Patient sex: M
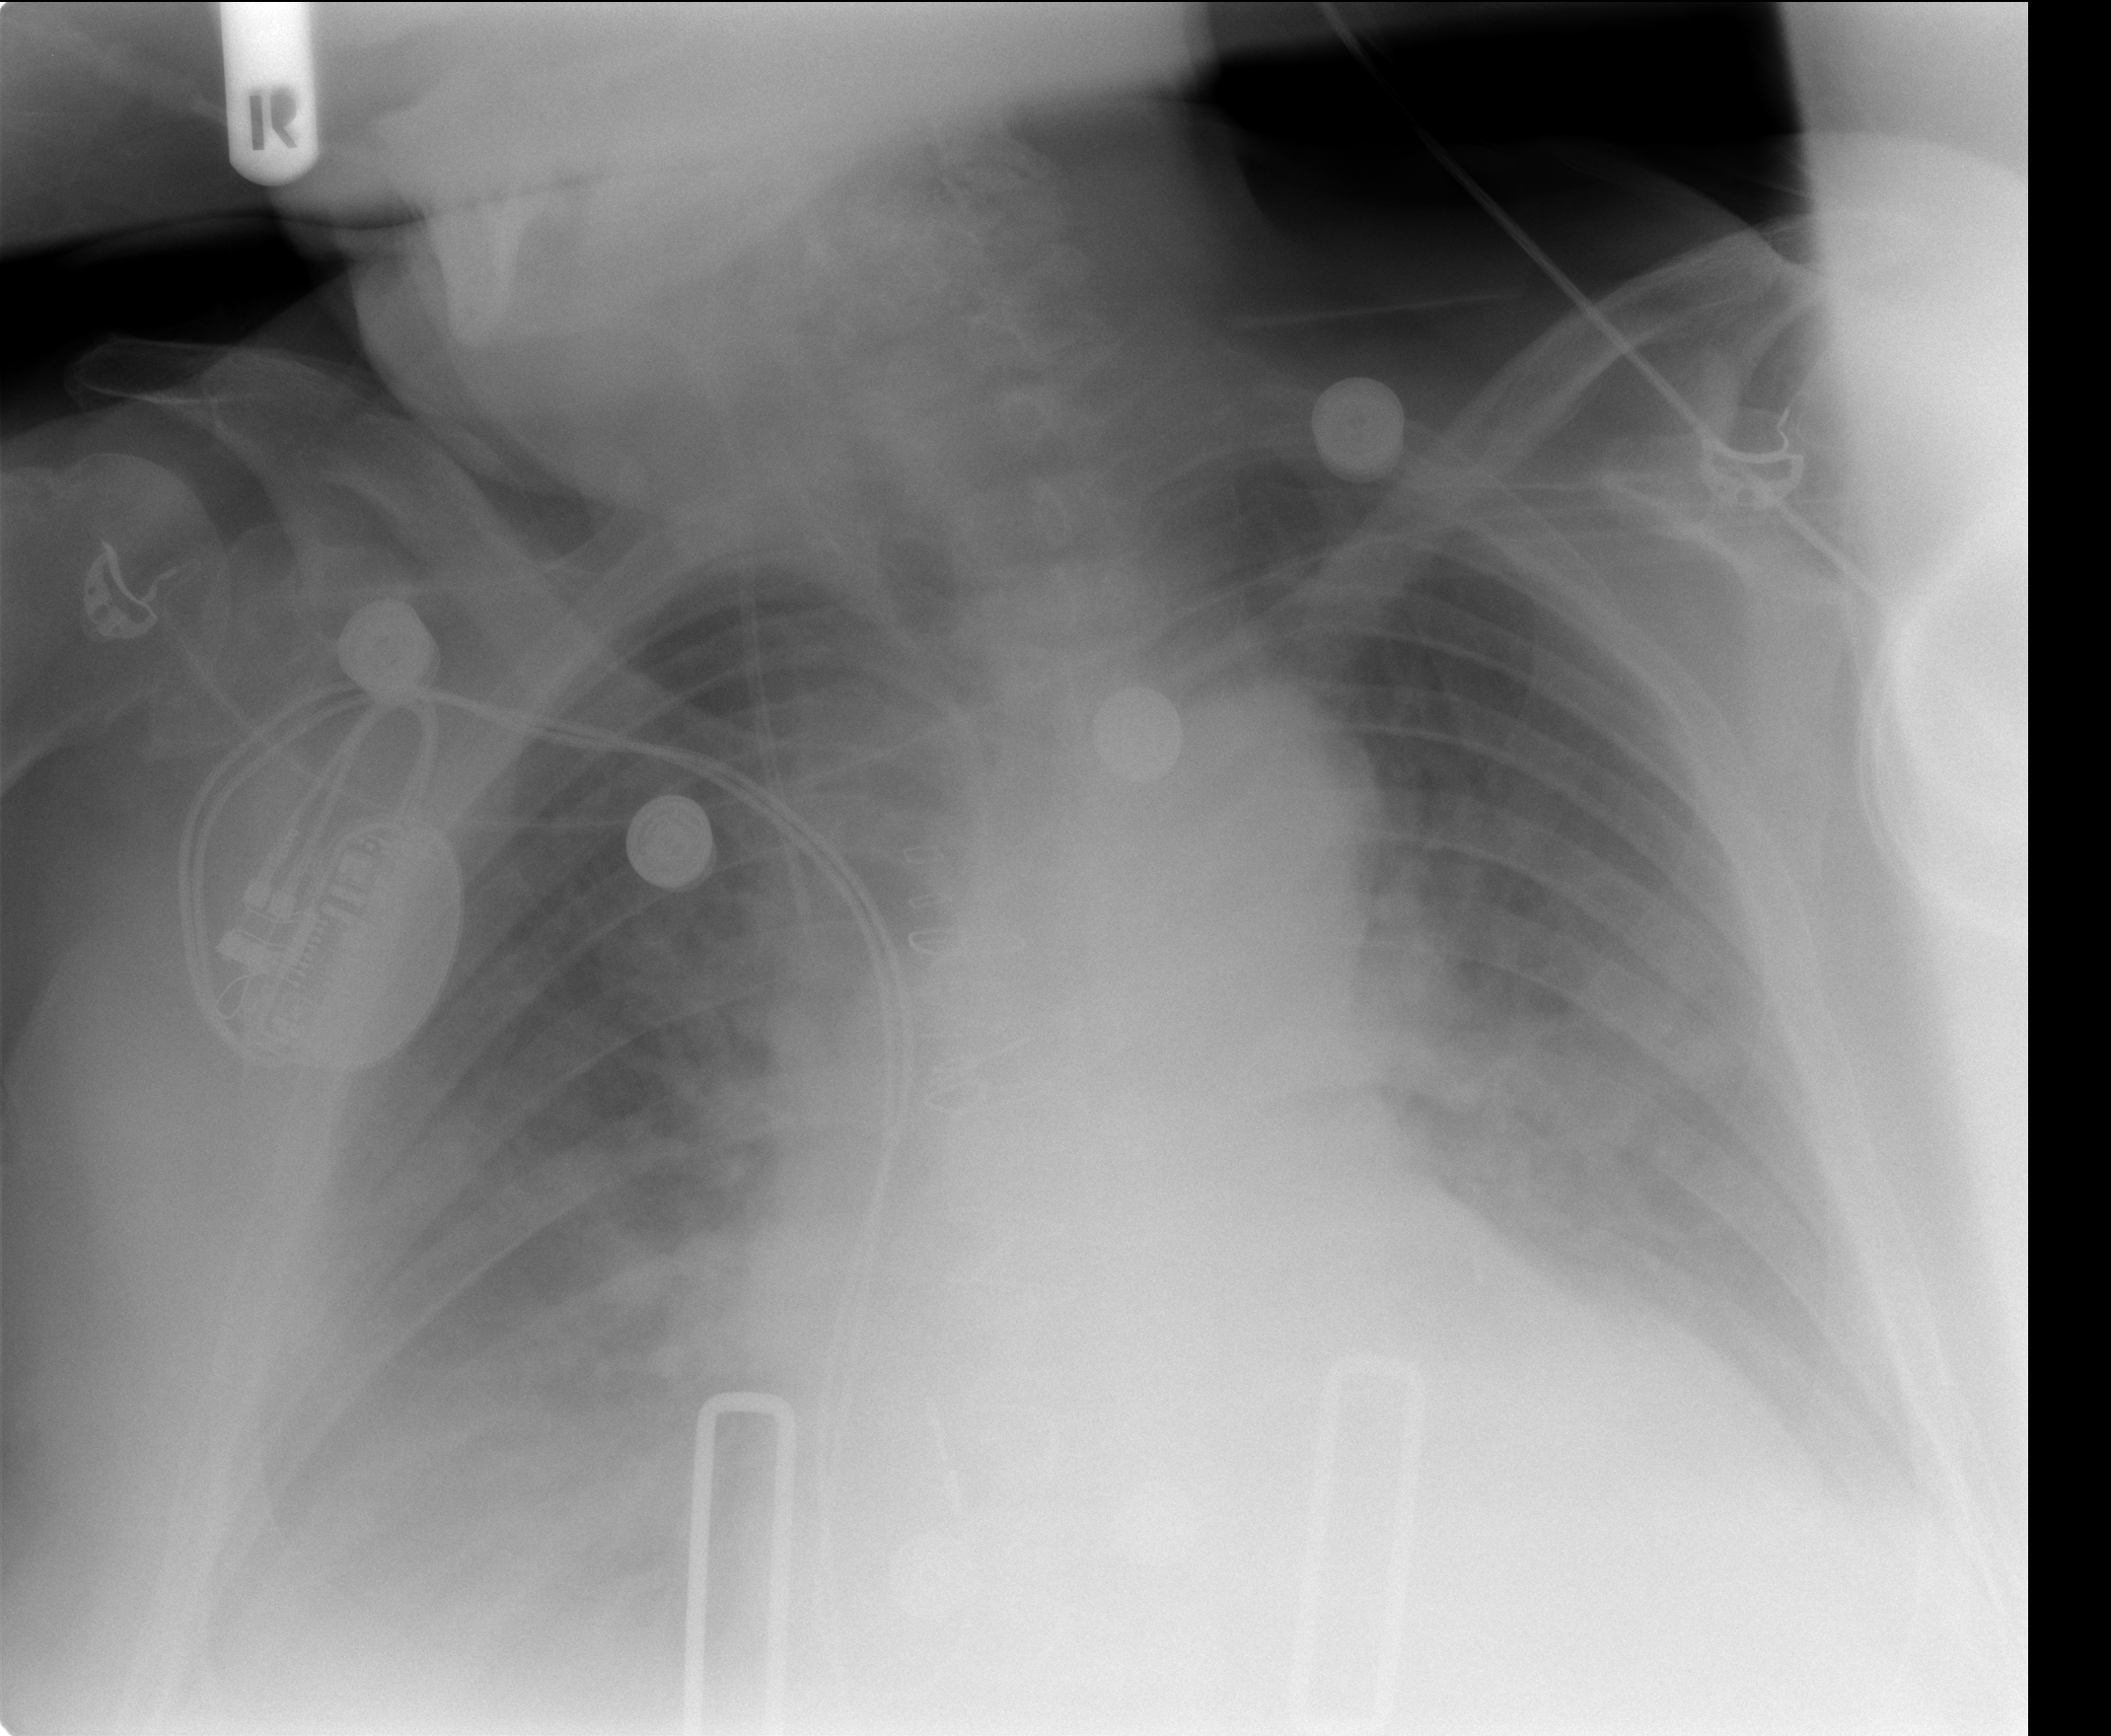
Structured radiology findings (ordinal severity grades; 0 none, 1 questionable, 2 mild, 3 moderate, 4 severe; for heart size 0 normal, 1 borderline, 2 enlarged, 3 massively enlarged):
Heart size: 1
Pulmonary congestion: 3
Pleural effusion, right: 3
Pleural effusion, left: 3
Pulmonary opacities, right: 1
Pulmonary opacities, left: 1
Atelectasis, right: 2
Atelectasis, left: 2